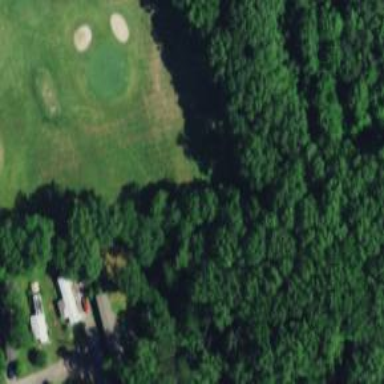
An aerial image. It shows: View of golf hole.